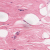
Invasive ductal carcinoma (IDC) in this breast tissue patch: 0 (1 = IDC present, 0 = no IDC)